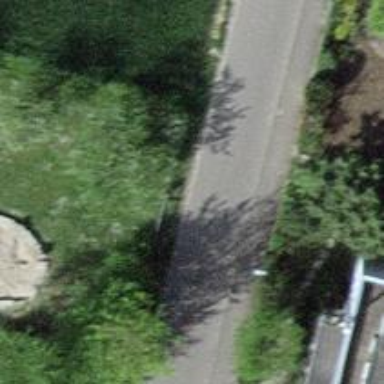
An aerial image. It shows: Smoothly paved residential road.